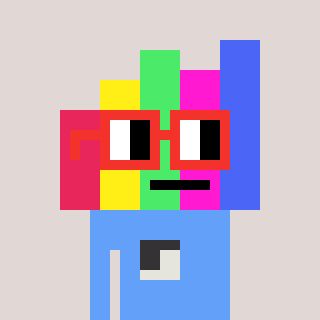
a pixel art character with square red glasses, a bar chart-shaped head and a blue-colored body on a warm background